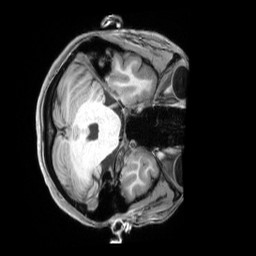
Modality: T1w
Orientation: axial
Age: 34
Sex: female
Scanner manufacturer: siemens
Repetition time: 2.3 s
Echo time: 0.00229 s